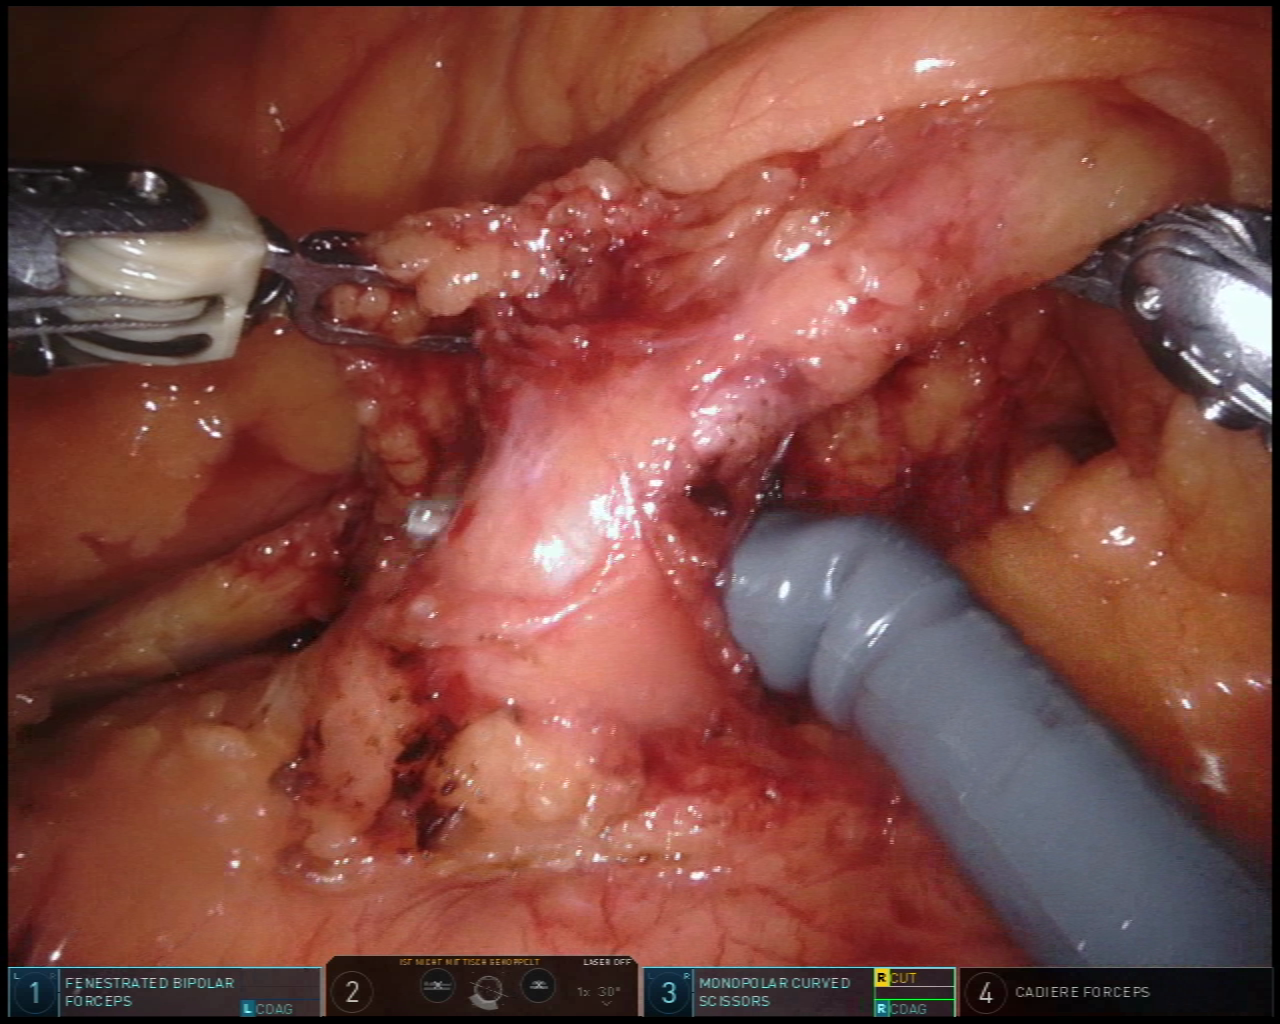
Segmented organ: inferior_mesenteric_artery
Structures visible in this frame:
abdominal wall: no
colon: no
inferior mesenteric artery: yes
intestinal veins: no
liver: no
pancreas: no
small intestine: no
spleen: no
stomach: no
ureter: no
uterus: no
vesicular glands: no